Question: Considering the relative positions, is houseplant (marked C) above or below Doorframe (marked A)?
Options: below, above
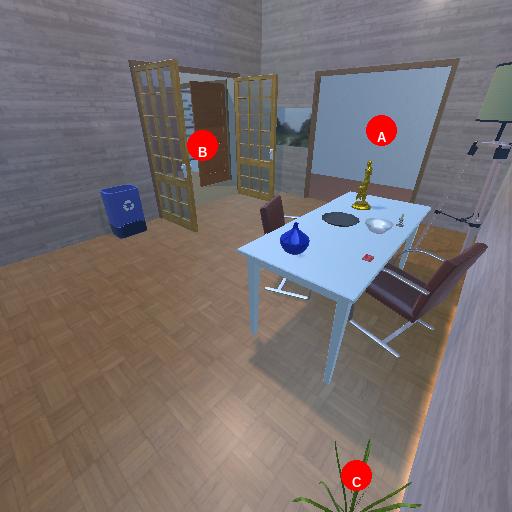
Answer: below